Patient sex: M
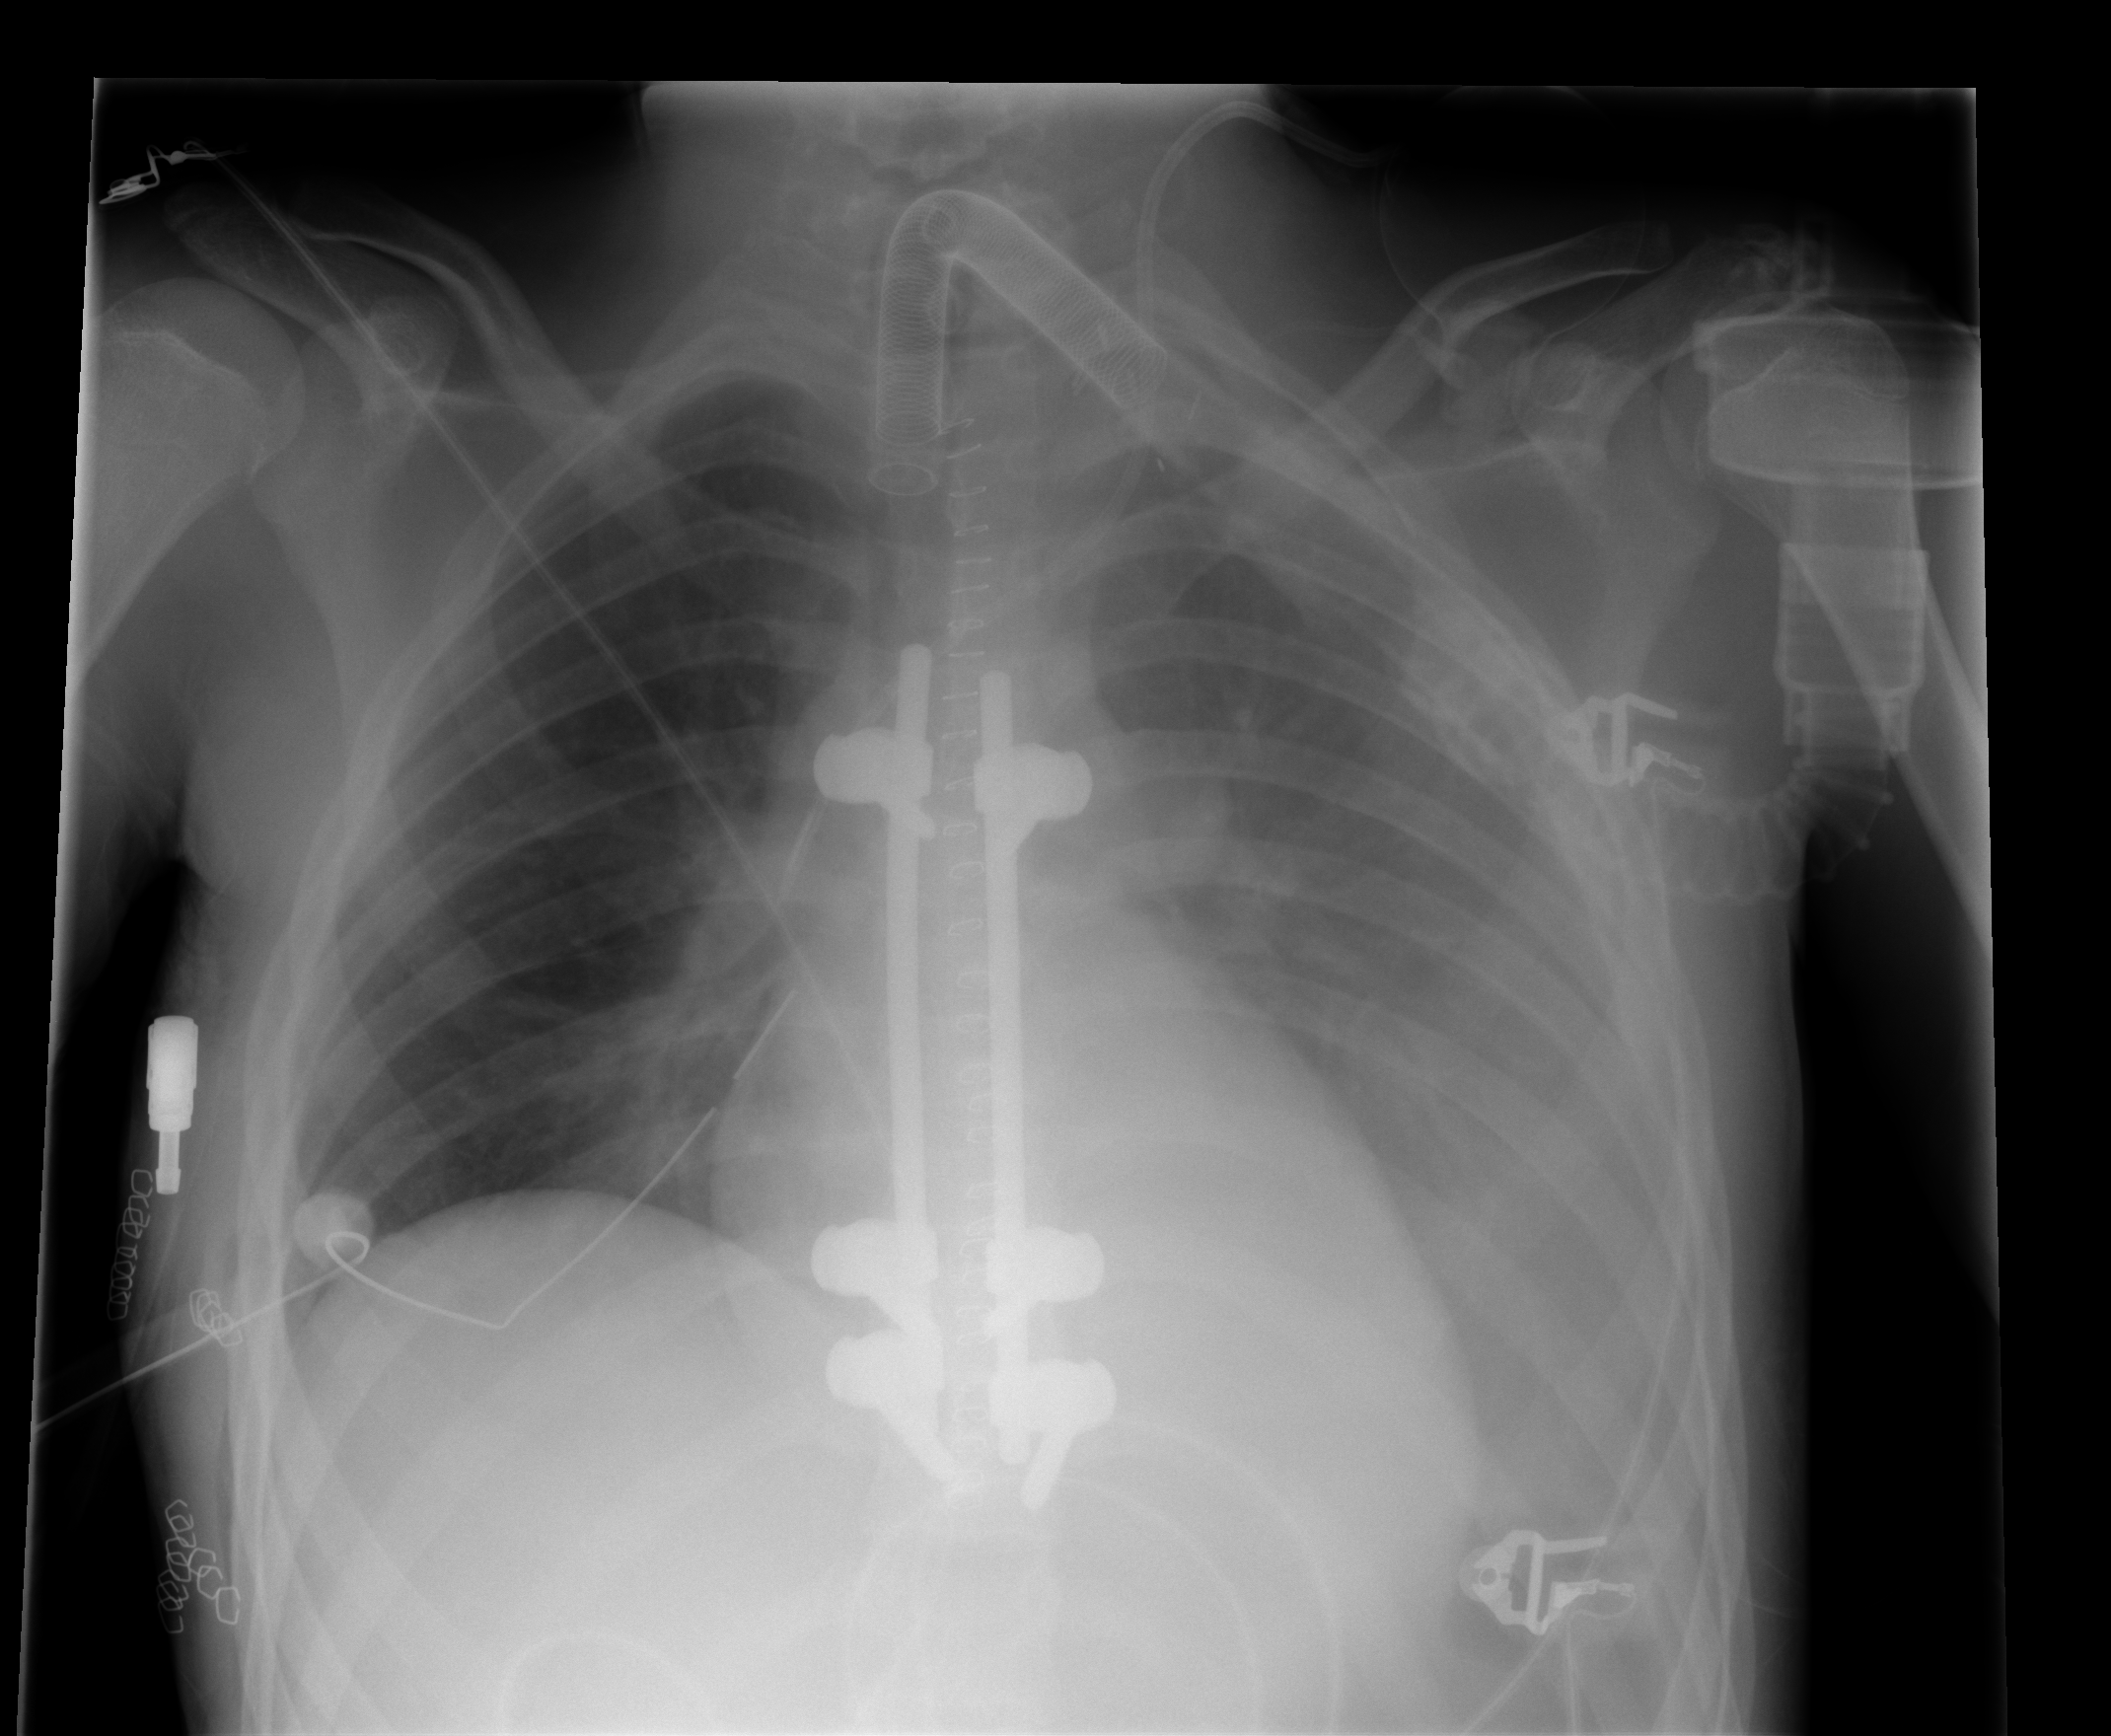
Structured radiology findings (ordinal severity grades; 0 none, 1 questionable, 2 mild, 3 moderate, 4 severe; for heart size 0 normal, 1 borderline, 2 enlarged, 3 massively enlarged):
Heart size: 1
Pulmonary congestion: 1
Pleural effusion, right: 0
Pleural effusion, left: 3
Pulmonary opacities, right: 1
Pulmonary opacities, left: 0
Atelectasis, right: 0
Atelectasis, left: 3